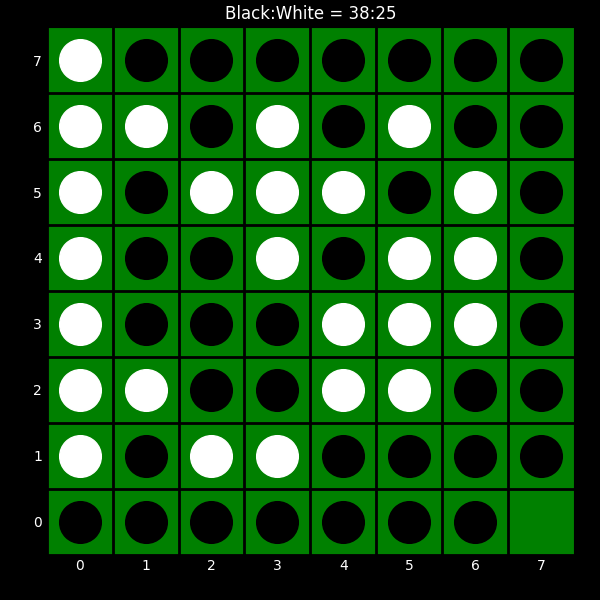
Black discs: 38
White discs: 25